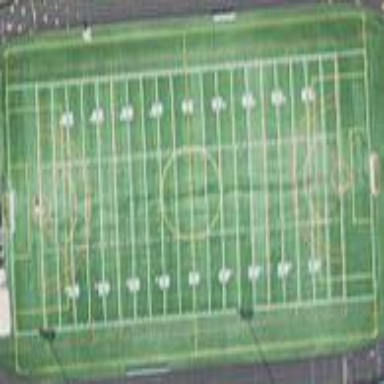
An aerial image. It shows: Pitch used for both American football and soccer.